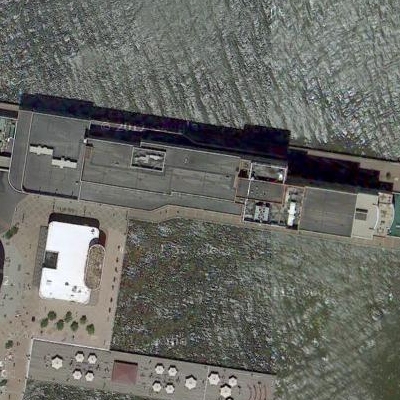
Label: cIndustry